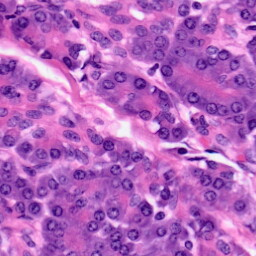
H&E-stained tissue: Pancreatic